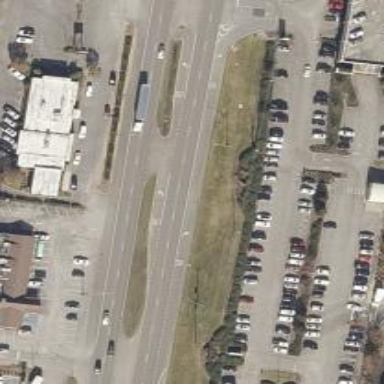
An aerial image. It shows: Primary link highway.